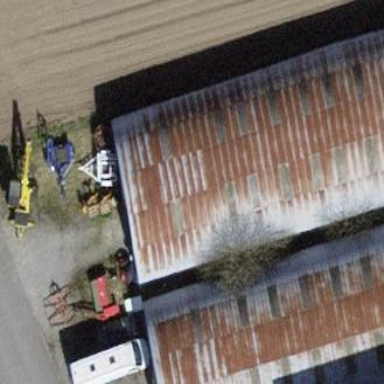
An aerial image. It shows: Greenhouse.